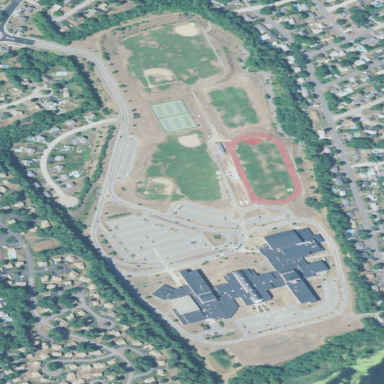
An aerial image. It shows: School.